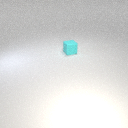
small cyan rubber cube